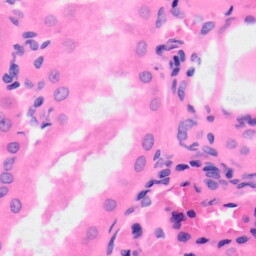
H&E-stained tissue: Kidney